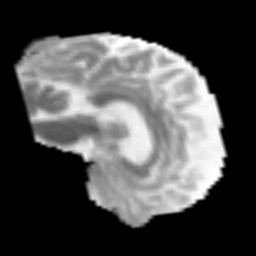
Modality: MD
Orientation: sagittal
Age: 47
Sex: male
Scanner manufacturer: siemens
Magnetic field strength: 3 T
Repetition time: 3.2 s
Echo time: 0.081 s